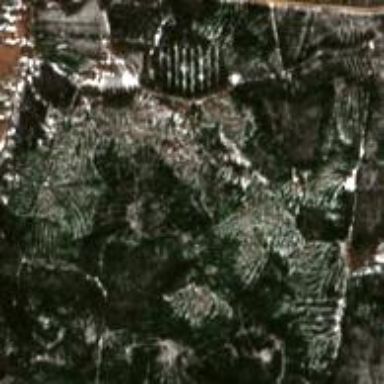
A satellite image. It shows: Clearcut area with scrub vegetation.